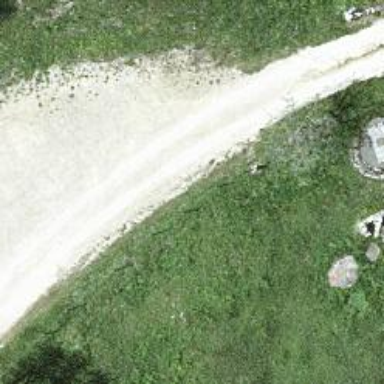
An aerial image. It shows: Service road with unpaved surface.